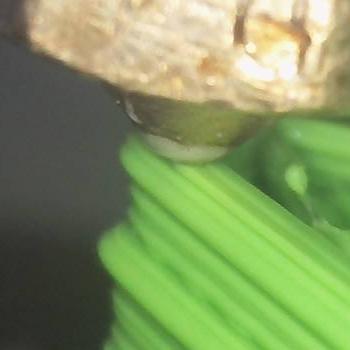
Flow rate: 62%